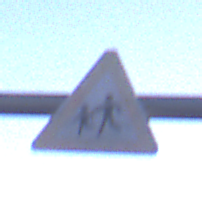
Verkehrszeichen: KinderRechts
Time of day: SunriseSunset
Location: Outdoor (Nature)
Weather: Clear
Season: NotSpecified
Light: Natural